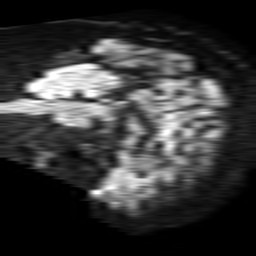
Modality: TRACE
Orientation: sagittal
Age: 47
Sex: male
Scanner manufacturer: philips
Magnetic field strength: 1.5 T
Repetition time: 4.6 s
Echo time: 0.08631 s